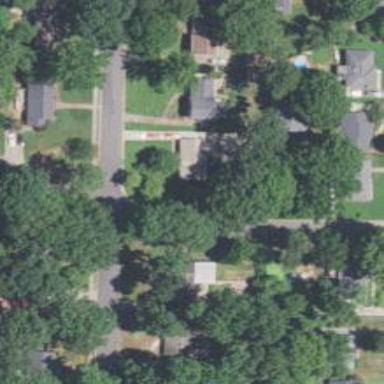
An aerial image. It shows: Neighborhood.